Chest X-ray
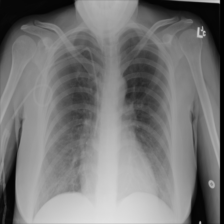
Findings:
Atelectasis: negative
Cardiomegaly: negative
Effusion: negative
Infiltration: negative
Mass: negative
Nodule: negative
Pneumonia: negative
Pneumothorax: negative
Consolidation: negative
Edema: negative
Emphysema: negative
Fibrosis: negative
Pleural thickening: negative
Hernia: negative